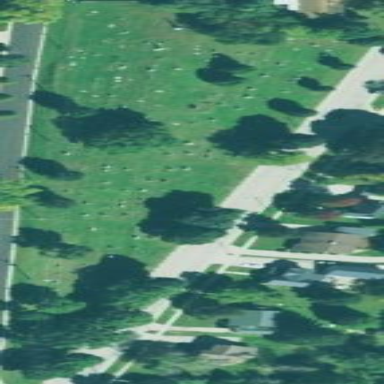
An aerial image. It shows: Cemetery.